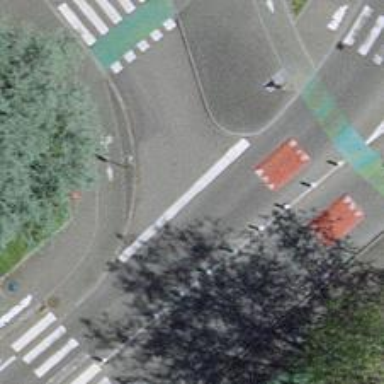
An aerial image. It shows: Road with stop sign.